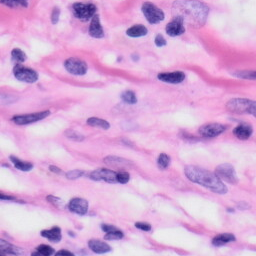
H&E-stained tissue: Skin